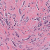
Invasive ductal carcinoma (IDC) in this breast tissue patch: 1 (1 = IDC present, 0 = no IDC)